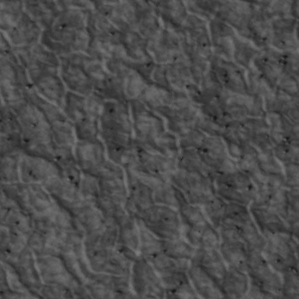
Label: non_frost